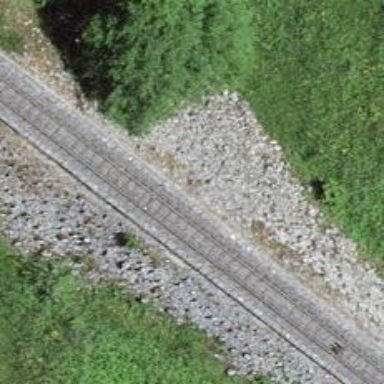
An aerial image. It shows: Embankment with 1 track for funicular railway.